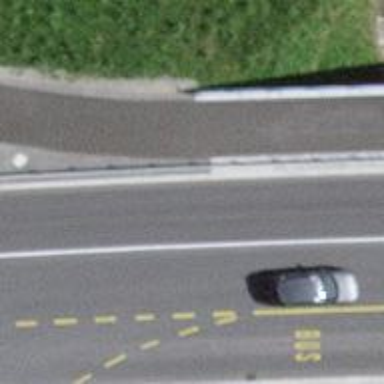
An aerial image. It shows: Primary highway bridge with asphalt surface. There is separate sidewalk and busway road.